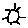
Label: sun